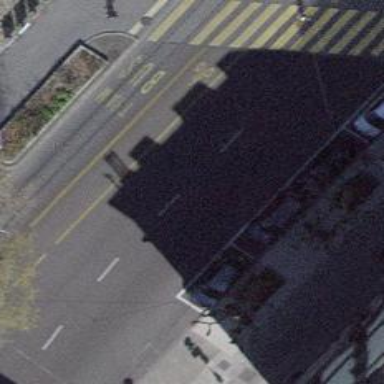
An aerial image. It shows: Primary road with asphalt surface and sidewalks on both sides. There is parallel on-street parking on the left lane.